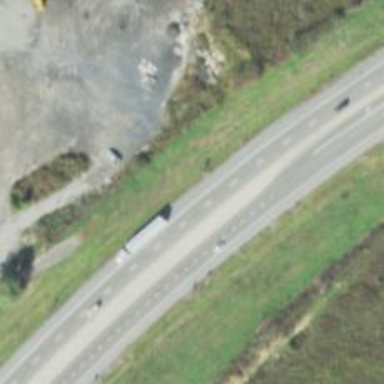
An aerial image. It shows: Expressway with asphalt surface categorized as trunk highway.